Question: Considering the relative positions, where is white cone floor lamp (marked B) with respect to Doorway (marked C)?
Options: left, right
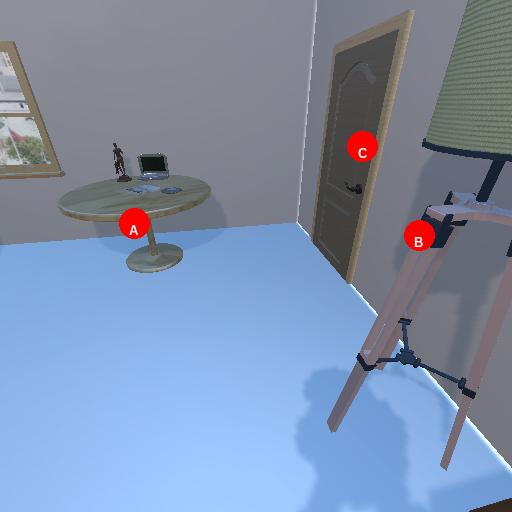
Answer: left